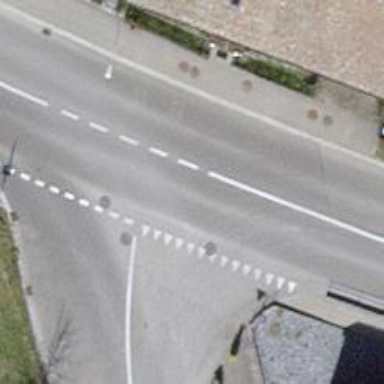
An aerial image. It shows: Road with "give way" sign.